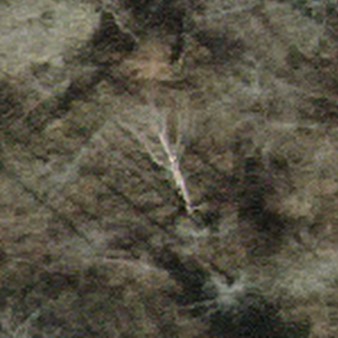
Label: other